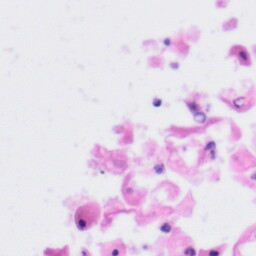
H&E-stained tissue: Tonsil